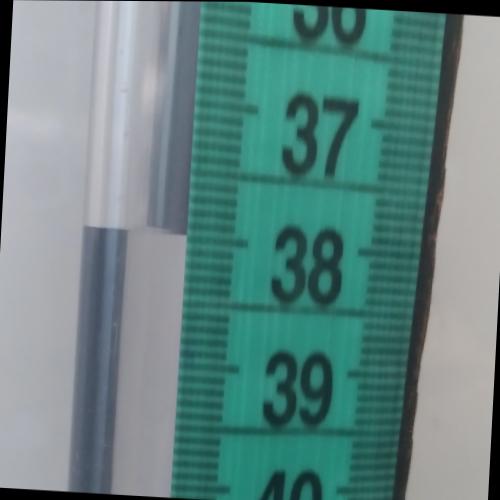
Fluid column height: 38.0 cm